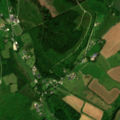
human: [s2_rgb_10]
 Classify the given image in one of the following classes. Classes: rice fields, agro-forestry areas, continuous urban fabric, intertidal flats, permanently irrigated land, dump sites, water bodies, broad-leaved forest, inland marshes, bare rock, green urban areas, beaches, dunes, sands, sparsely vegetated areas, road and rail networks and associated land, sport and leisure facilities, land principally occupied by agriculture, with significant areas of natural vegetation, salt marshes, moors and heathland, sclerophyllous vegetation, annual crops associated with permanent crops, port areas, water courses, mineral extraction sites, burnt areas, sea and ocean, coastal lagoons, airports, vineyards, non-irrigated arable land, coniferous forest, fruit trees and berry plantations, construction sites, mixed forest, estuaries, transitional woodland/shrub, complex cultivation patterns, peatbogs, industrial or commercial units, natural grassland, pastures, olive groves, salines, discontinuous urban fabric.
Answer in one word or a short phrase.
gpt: pastures, land principally occupied by agriculture, with significant areas of natural vegetation, coniferous forest, transitional woodland/shrub